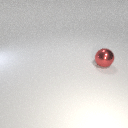
large red metal sphere